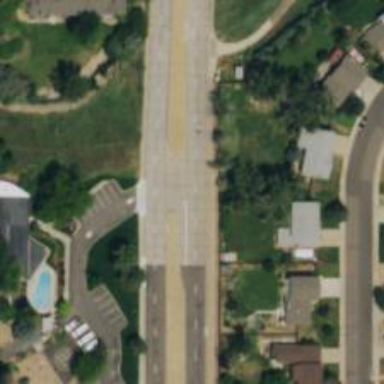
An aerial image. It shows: Secondary road with asphalt surface.